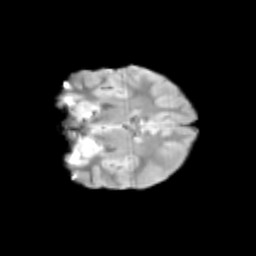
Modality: T2w
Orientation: coronal
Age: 11
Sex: female
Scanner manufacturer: siemens
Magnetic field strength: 3 T
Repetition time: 3.8 s
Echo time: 0.07 s